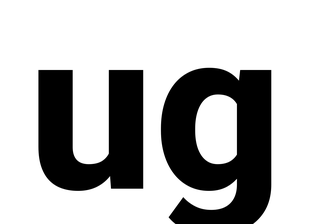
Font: Roboto_ExtraBold